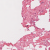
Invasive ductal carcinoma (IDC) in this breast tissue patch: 0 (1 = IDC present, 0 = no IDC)